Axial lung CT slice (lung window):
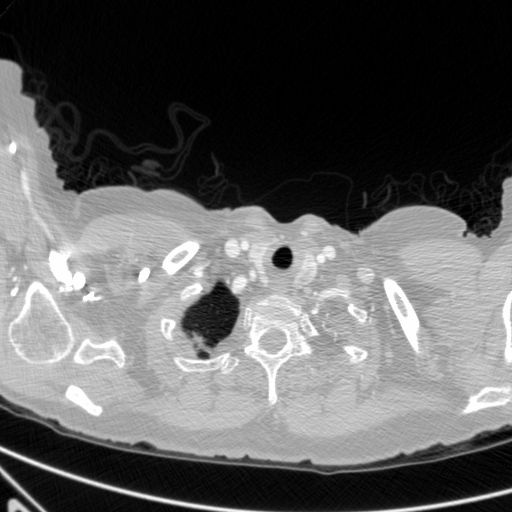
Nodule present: no